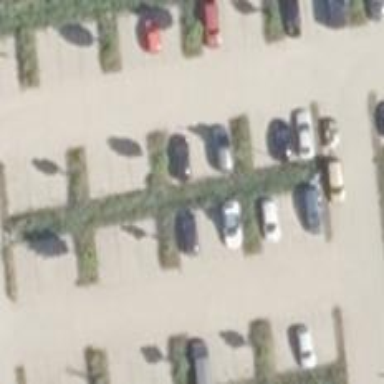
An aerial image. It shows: Parking area with surface.